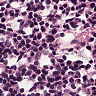
Metastatic tissue present: no